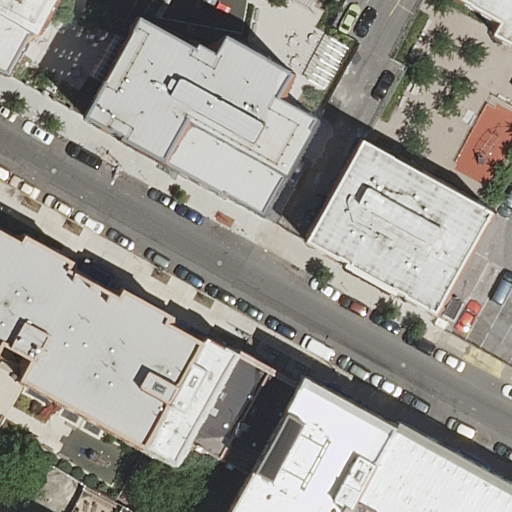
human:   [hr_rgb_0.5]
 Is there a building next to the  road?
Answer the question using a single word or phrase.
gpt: yes

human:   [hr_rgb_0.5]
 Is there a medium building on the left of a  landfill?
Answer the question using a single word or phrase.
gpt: no

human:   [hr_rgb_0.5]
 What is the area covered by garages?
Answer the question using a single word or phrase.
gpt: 0m2

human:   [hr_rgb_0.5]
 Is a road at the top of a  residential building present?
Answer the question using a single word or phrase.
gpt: yes

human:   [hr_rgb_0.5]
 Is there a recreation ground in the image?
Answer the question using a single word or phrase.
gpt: no

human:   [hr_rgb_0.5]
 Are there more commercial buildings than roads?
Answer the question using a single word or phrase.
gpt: no

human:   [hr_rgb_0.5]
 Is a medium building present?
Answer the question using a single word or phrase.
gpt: yes

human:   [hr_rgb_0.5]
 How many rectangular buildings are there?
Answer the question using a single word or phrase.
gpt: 8

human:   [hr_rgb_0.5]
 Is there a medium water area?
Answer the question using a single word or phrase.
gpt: no

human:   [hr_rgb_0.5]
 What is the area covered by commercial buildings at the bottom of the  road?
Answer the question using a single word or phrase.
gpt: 0m2

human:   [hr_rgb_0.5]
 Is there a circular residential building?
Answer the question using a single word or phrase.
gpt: no

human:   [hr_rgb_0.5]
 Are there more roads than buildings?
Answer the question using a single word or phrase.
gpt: no

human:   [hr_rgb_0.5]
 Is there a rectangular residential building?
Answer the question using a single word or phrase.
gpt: yes

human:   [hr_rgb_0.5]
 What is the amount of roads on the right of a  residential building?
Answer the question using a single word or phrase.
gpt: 0

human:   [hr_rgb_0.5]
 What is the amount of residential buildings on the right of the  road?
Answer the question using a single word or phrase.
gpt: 3

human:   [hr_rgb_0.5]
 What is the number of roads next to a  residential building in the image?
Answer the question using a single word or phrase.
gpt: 1

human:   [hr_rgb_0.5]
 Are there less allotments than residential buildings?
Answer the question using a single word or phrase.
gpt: yes

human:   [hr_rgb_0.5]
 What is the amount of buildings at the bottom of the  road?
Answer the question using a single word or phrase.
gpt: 5

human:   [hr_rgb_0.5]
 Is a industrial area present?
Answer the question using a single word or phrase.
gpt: no

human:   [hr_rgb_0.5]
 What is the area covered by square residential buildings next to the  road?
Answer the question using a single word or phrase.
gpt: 0m2

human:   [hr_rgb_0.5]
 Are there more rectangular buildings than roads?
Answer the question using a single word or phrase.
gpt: yes

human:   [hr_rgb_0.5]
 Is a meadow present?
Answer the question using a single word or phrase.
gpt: no

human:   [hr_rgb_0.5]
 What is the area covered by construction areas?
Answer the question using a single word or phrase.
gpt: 0m2

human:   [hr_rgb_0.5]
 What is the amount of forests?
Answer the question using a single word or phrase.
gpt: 0

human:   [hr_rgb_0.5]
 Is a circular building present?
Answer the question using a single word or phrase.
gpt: no

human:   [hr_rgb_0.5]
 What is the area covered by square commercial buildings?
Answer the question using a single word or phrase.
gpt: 0m2

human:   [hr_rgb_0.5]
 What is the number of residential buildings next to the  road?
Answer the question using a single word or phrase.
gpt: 10

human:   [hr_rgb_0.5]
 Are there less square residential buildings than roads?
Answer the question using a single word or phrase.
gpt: yes

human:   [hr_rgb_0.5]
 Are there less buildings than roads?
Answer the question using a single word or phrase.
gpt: no

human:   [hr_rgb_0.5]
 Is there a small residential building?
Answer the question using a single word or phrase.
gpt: yes

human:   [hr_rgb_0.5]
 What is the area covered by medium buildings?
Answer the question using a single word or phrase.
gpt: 702m2

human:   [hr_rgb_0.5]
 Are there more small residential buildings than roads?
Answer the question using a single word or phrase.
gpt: yes

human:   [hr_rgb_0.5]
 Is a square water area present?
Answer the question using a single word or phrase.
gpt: no

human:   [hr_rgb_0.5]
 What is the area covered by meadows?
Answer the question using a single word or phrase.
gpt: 0m2

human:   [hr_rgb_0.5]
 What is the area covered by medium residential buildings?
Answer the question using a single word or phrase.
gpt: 702m2

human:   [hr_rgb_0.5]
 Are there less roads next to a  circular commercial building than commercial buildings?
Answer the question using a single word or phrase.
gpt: no